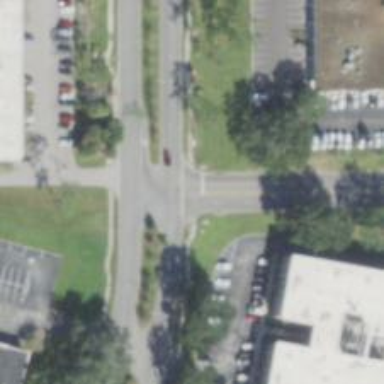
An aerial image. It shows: Unmarked road crossing.